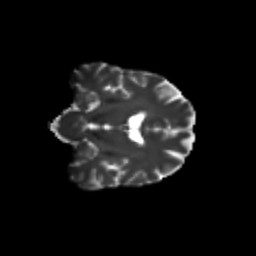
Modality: T2w
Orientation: coronal
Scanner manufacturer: siemens
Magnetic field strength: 3 T
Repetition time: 9.2 s
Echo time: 0.084 s